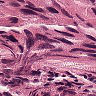
Metastatic tissue present: yes